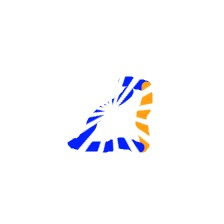
Shape: trapezoid